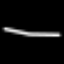
Label: line